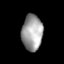
Tissue: lung
Cell type: Others
Senescence score: 0.5776
Nuclear area (px): 731
Mean DAPI intensity: 159.196